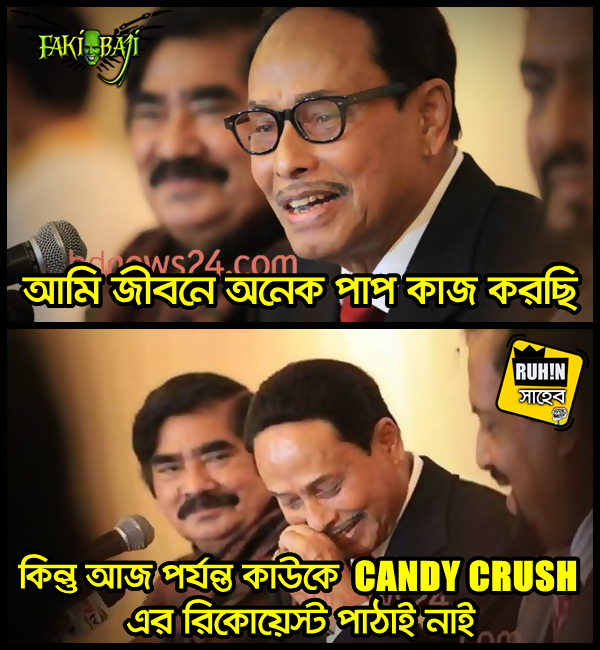
Caption: আমি জীবনে অনেক পাপ কাজ করছি কিন্ত আজ পর্যন্ত কাউকে CANDY CRUSH এর রিকোয়েস্ট পাঠাই নাই
Label: non-hate